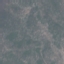
Land use / land cover class: HerbaceousVegetation